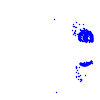
Particle: electron